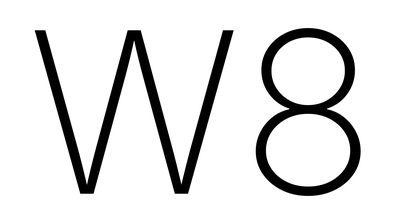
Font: Inter_ExtraLight